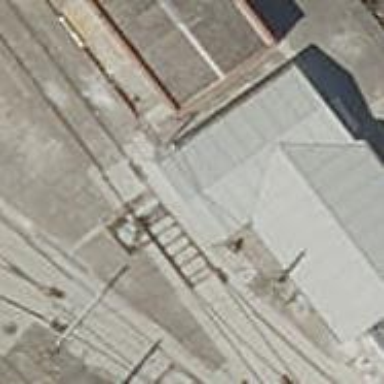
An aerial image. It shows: Railway switch.